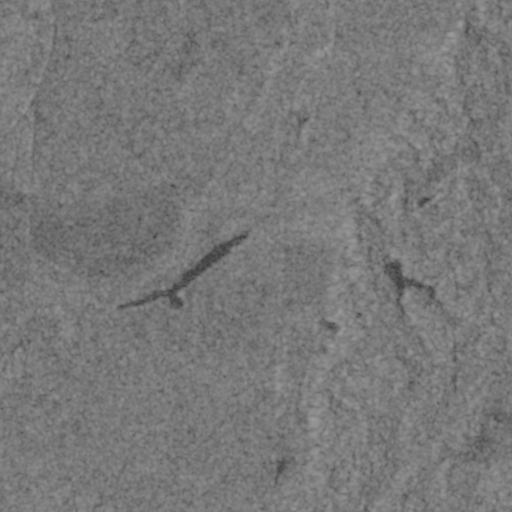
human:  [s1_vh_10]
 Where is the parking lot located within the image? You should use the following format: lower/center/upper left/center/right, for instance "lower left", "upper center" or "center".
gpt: The parking lot is located in the center right of the image.
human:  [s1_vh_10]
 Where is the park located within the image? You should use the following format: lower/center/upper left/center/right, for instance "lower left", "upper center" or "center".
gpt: There is no park in the image.

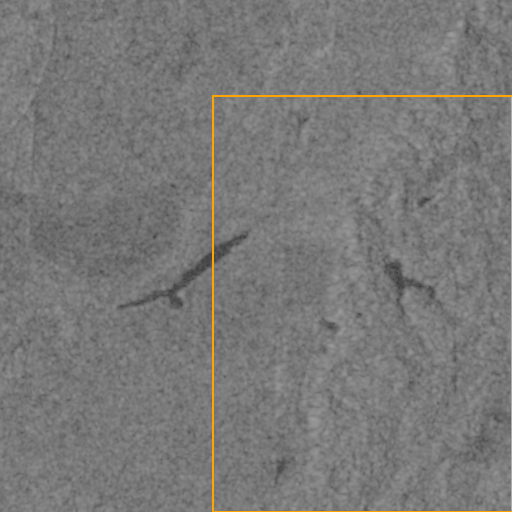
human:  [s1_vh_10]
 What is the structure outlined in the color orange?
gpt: The structure outlined in orange is a park.
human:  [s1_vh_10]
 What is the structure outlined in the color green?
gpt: There is no green outline.